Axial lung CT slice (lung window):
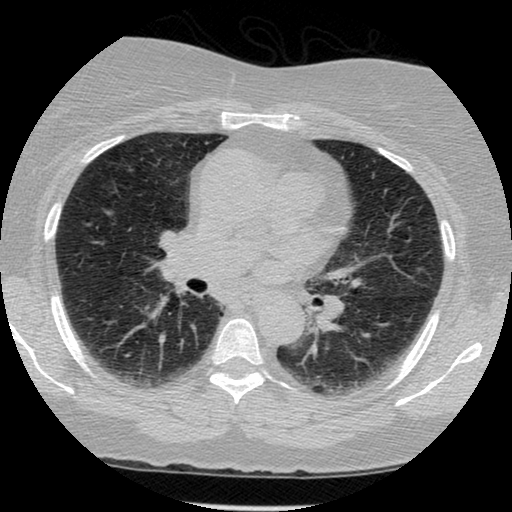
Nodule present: no